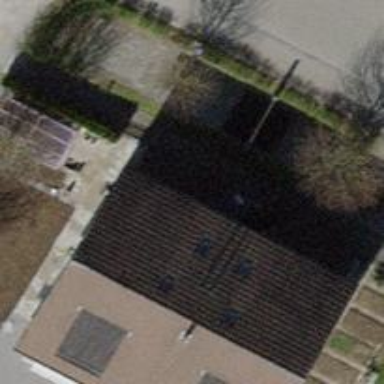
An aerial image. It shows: Terrace building.